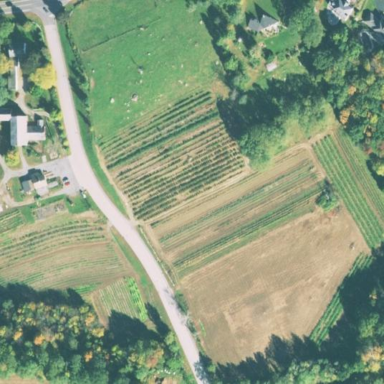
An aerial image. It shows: Farmland with agricultural activities.